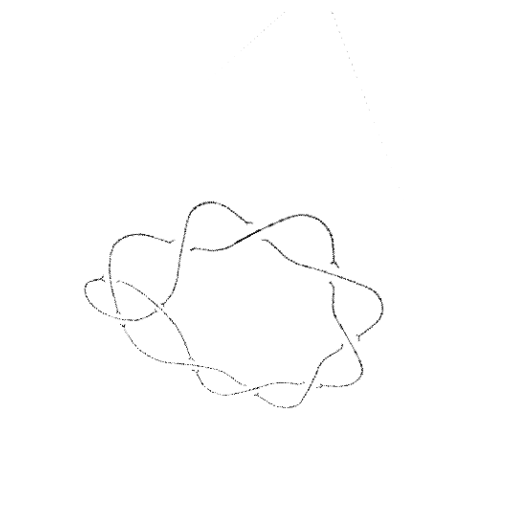
Crossing number: 10